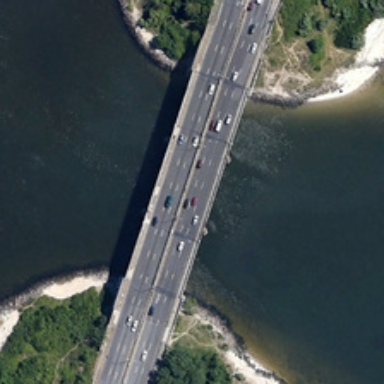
There is a broad road over the river .